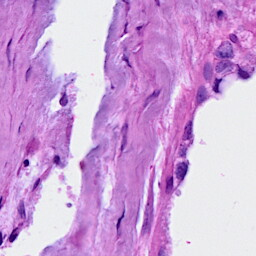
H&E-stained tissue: Breast